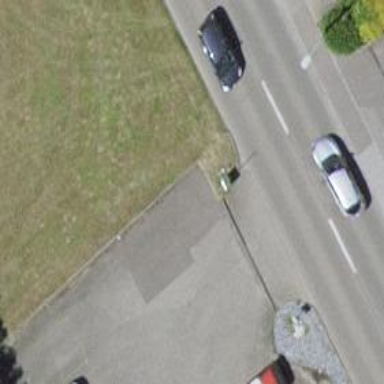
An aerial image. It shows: Bus stop with platform for public transport.